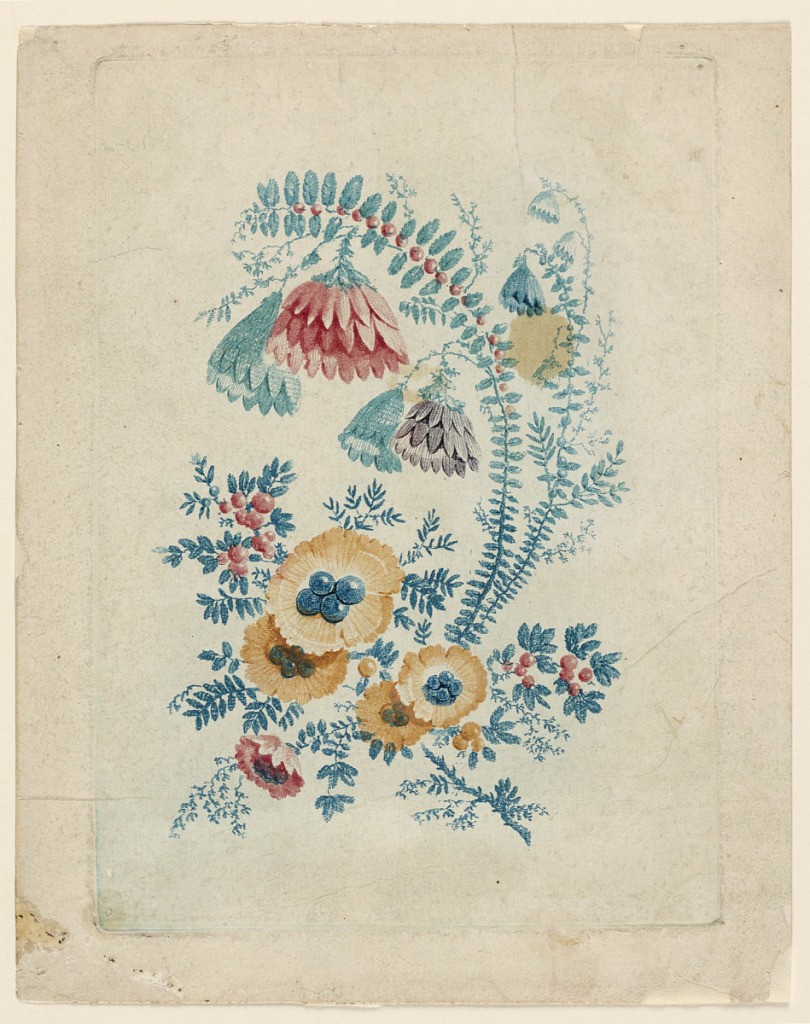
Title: Fantastic flower motif from "Nouvelle Suitte de Cahiers de fleurs idéales"
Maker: Jean-Baptiste Pillement, French, 1728–1808
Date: ca. 1760
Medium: Etching a la poupée and teal, red-orange, purple, and orange ink on paper
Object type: Print
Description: Fantastical floral bouquet with flora features resembling leaves, blossoms, buds, and berries.